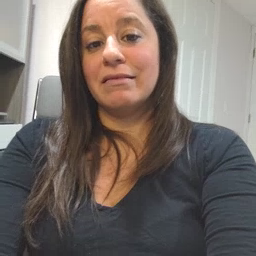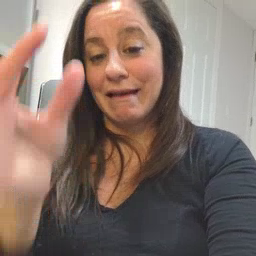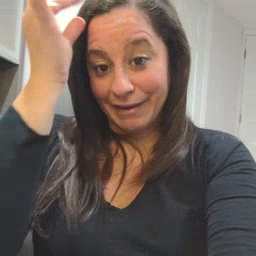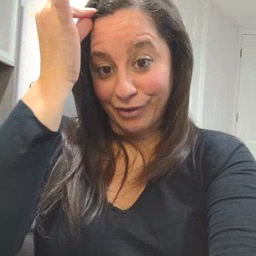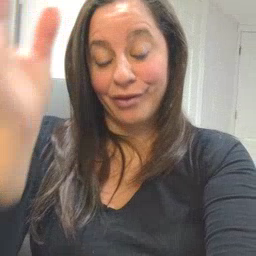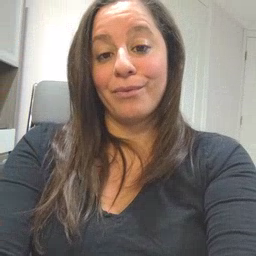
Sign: hair